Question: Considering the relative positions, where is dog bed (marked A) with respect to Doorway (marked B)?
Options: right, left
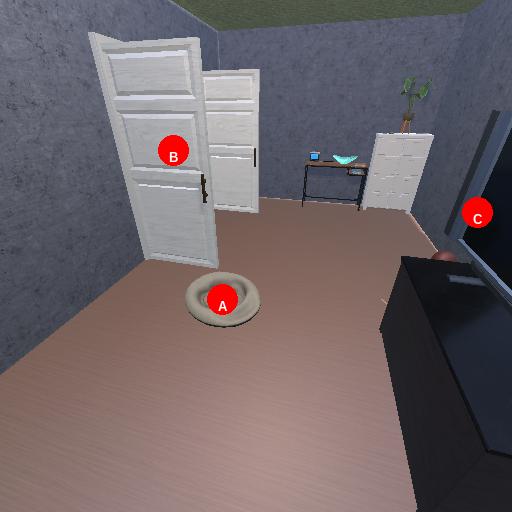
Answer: right